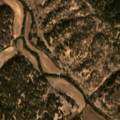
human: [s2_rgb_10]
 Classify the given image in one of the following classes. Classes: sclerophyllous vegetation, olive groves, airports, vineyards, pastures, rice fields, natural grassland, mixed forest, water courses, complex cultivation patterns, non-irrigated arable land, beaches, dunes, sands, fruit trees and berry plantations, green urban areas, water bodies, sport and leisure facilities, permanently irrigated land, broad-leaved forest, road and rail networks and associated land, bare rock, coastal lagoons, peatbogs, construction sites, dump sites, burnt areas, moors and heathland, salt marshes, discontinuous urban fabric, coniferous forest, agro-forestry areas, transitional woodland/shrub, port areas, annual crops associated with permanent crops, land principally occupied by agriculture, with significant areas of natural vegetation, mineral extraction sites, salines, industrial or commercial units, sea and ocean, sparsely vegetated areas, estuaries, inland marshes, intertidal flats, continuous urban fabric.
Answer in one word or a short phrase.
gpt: non-irrigated arable land, agro-forestry areas, broad-leaved forest